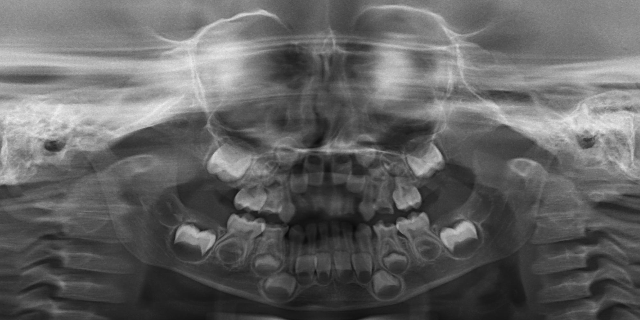
adult